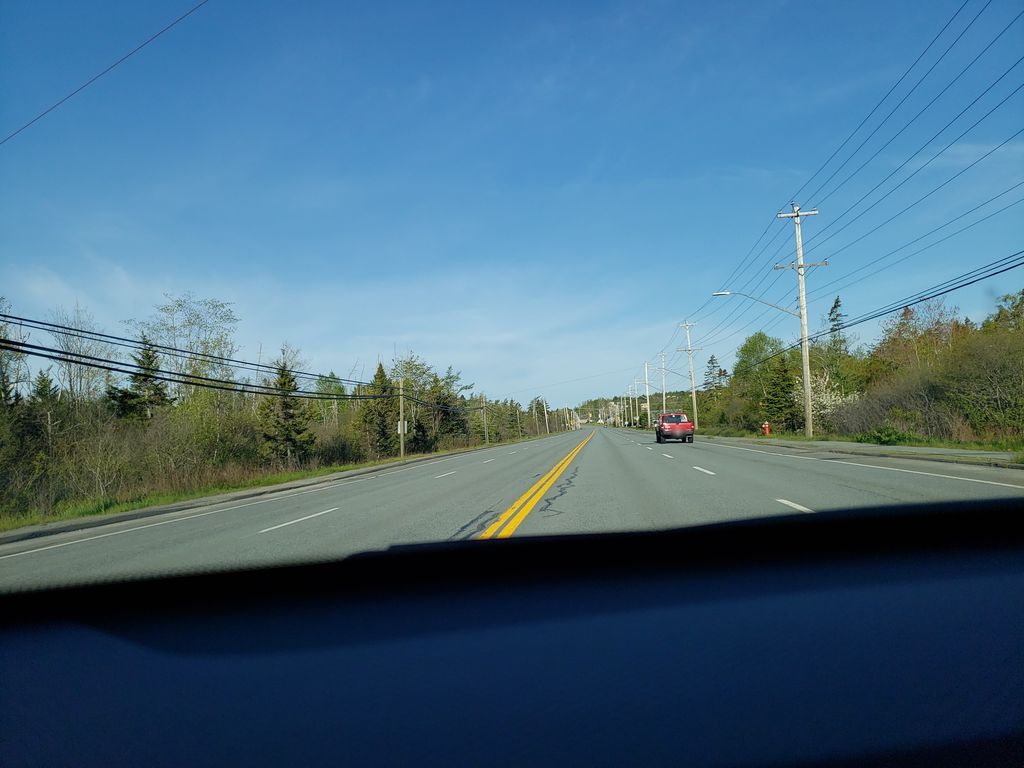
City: halifax